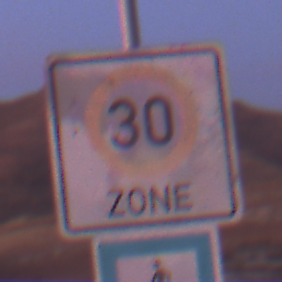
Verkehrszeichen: BeginnZone30
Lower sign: SackgasseFussgaengerDurchlaessig
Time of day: Dawn
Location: Outdoor (Nature)
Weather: PartlyCloudy
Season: NotSpecified
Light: Natural